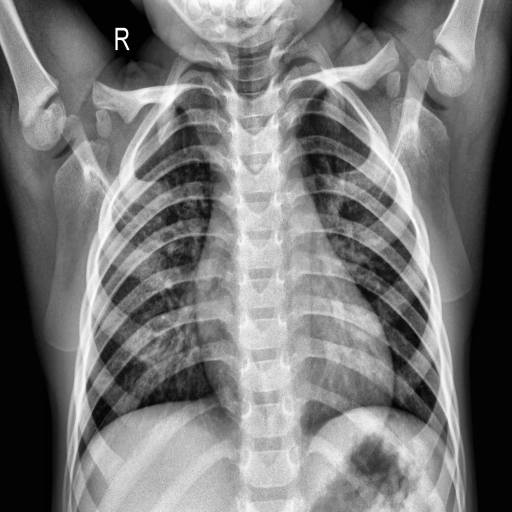
Finding: NORMAL